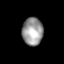
Tissue: lung
Cell type: Myeloid cells
Senescence score: 0.101
Nuclear area (px): 566
Mean DAPI intensity: 153.099